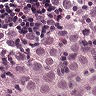
Metastatic tissue present: yes